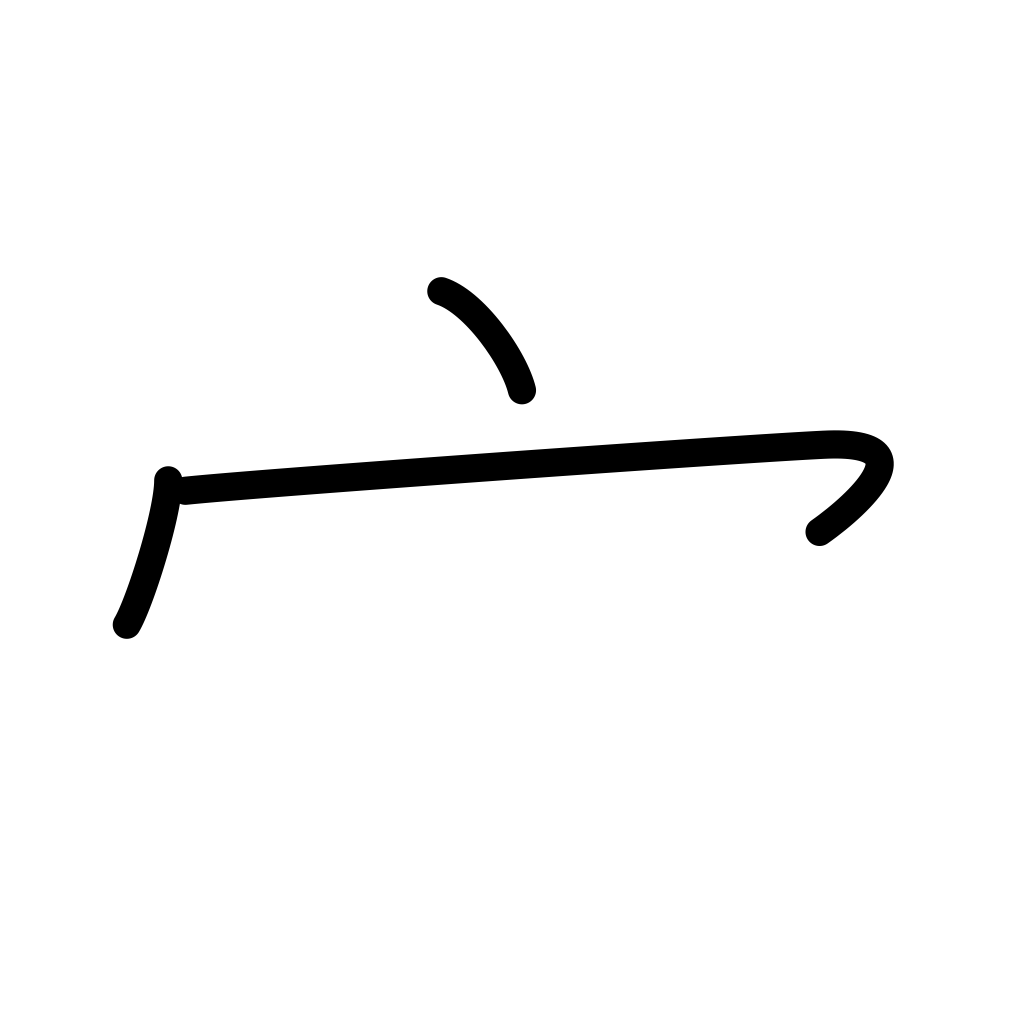
Meaning: shaped crown